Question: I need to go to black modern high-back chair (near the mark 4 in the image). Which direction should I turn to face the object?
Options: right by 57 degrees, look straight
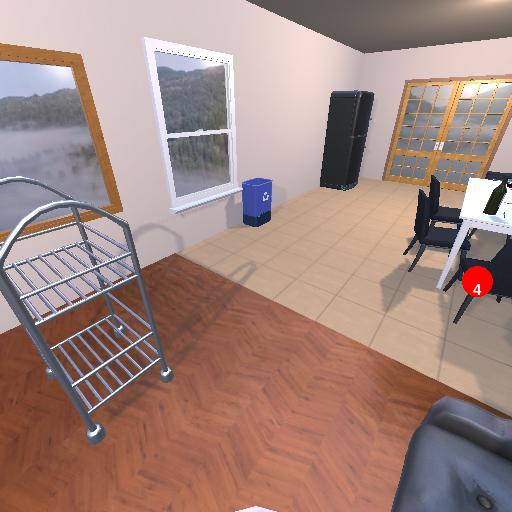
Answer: right by 57 degrees